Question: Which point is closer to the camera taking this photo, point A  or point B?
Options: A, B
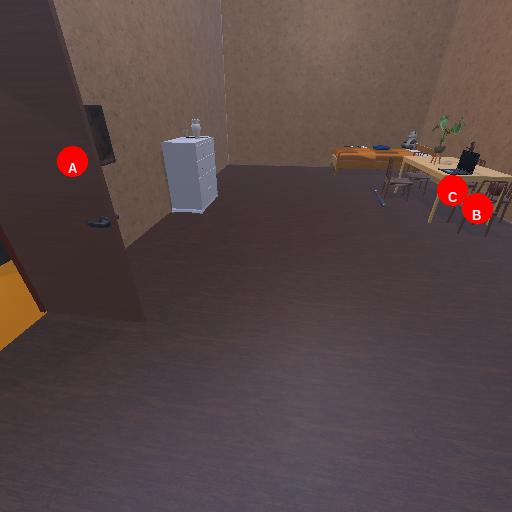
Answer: A